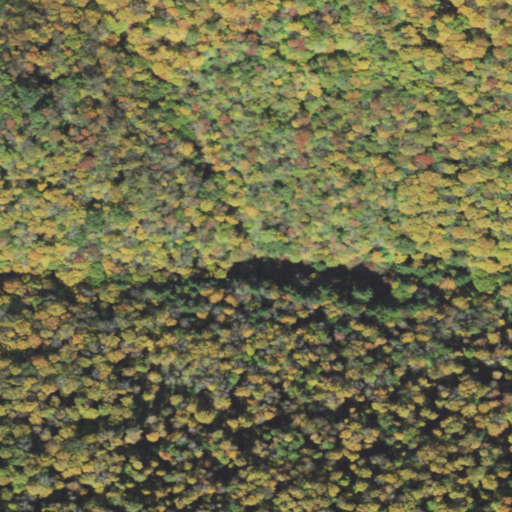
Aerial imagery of valley in Pennsylvania named Little Carlson Hollow containing deciduous forest and mixed forest